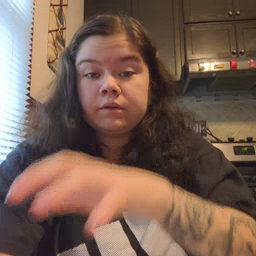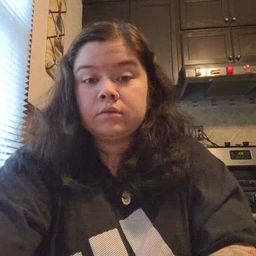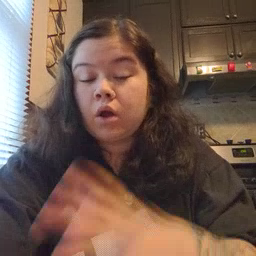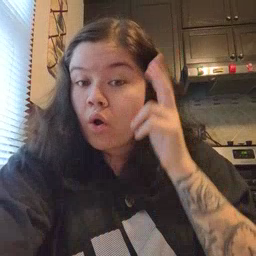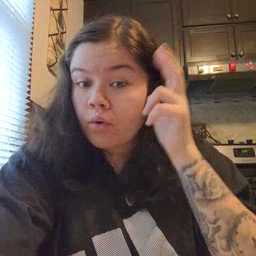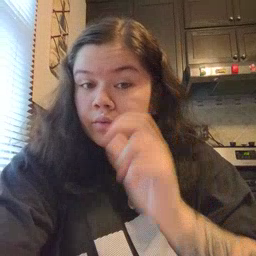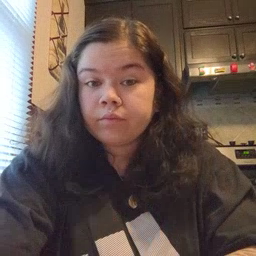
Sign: hear